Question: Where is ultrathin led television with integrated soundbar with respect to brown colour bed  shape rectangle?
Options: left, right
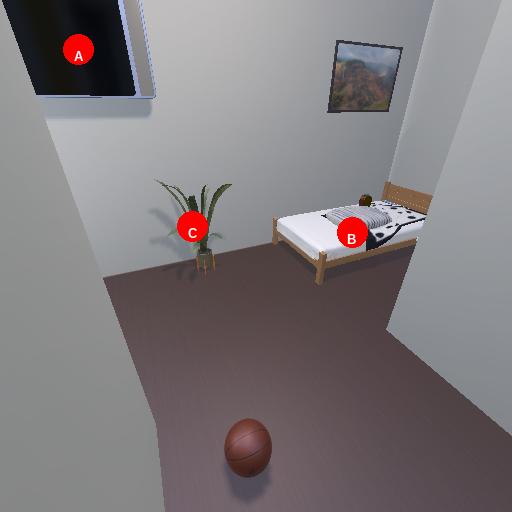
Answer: left